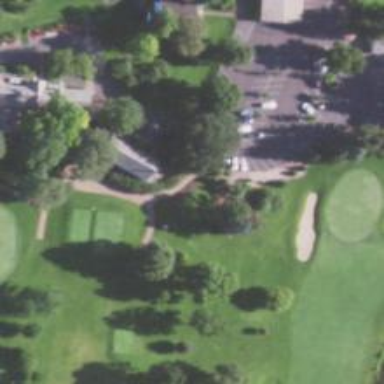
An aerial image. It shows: Path used for both walking and golf.